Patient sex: M
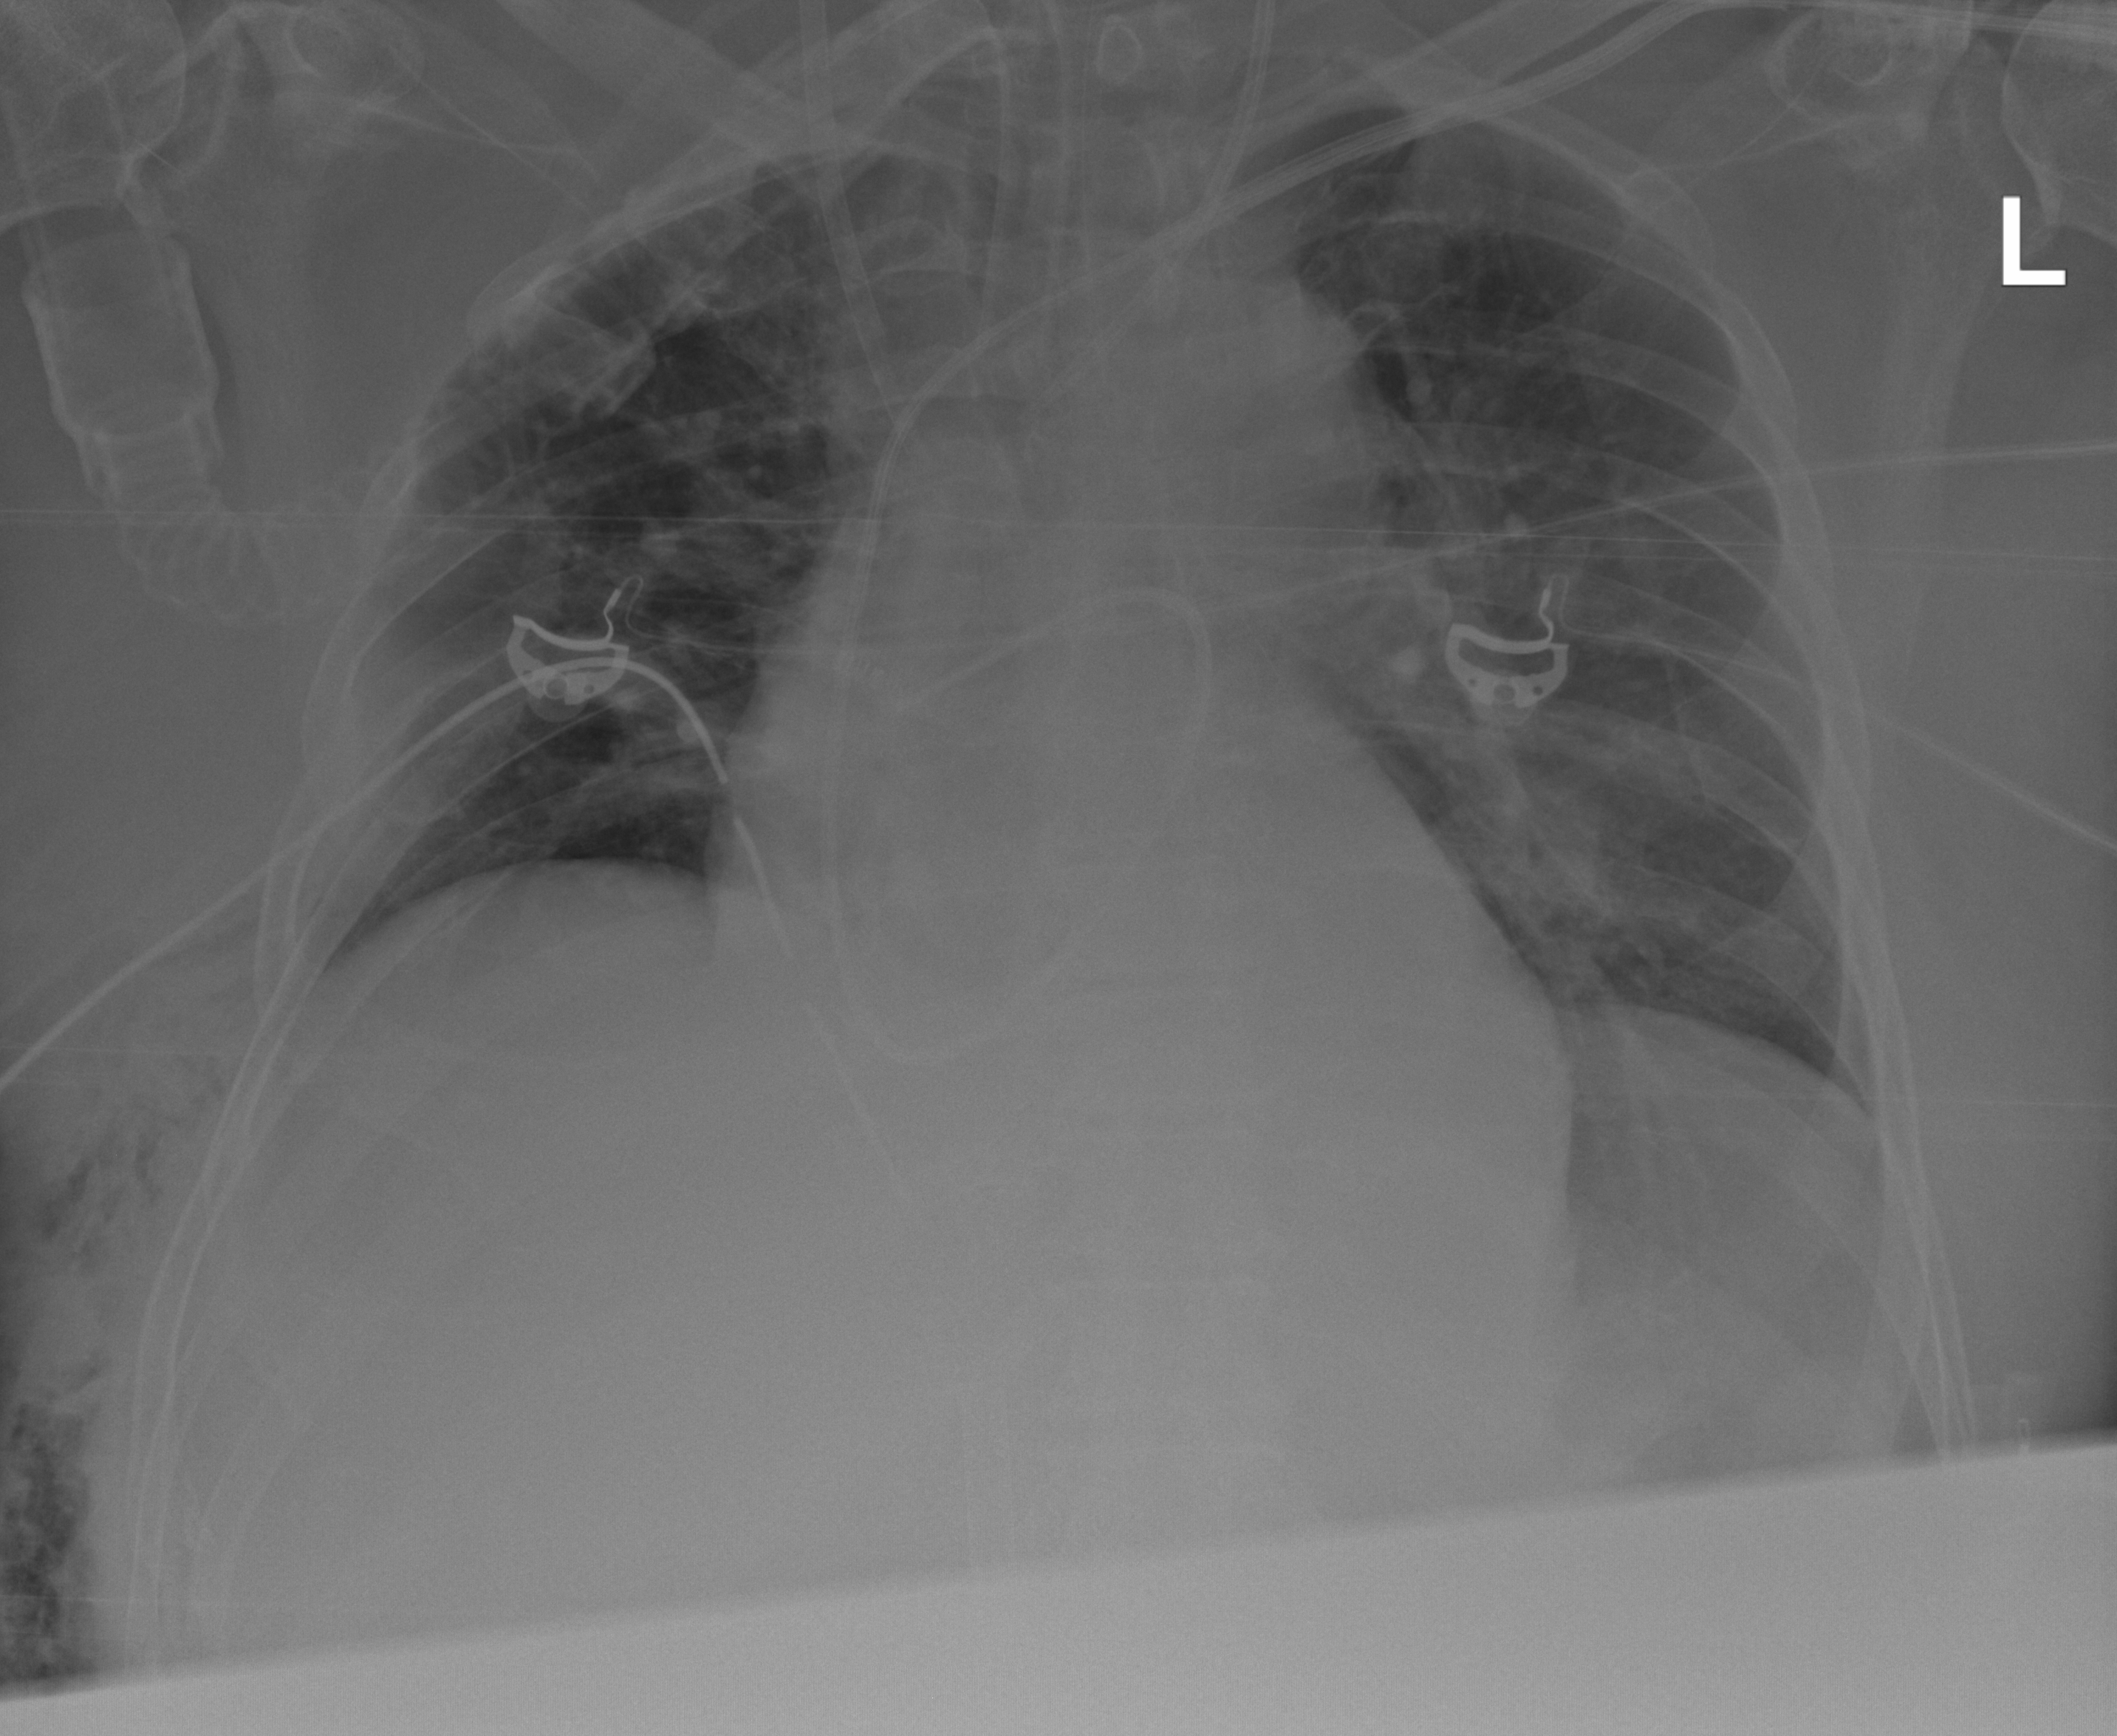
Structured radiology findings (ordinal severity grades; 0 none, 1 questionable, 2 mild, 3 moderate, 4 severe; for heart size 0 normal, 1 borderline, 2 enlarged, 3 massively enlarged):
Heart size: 2
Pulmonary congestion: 0
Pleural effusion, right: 0
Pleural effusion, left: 2
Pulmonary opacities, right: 0
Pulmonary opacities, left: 0
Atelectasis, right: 2
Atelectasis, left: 2